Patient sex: M
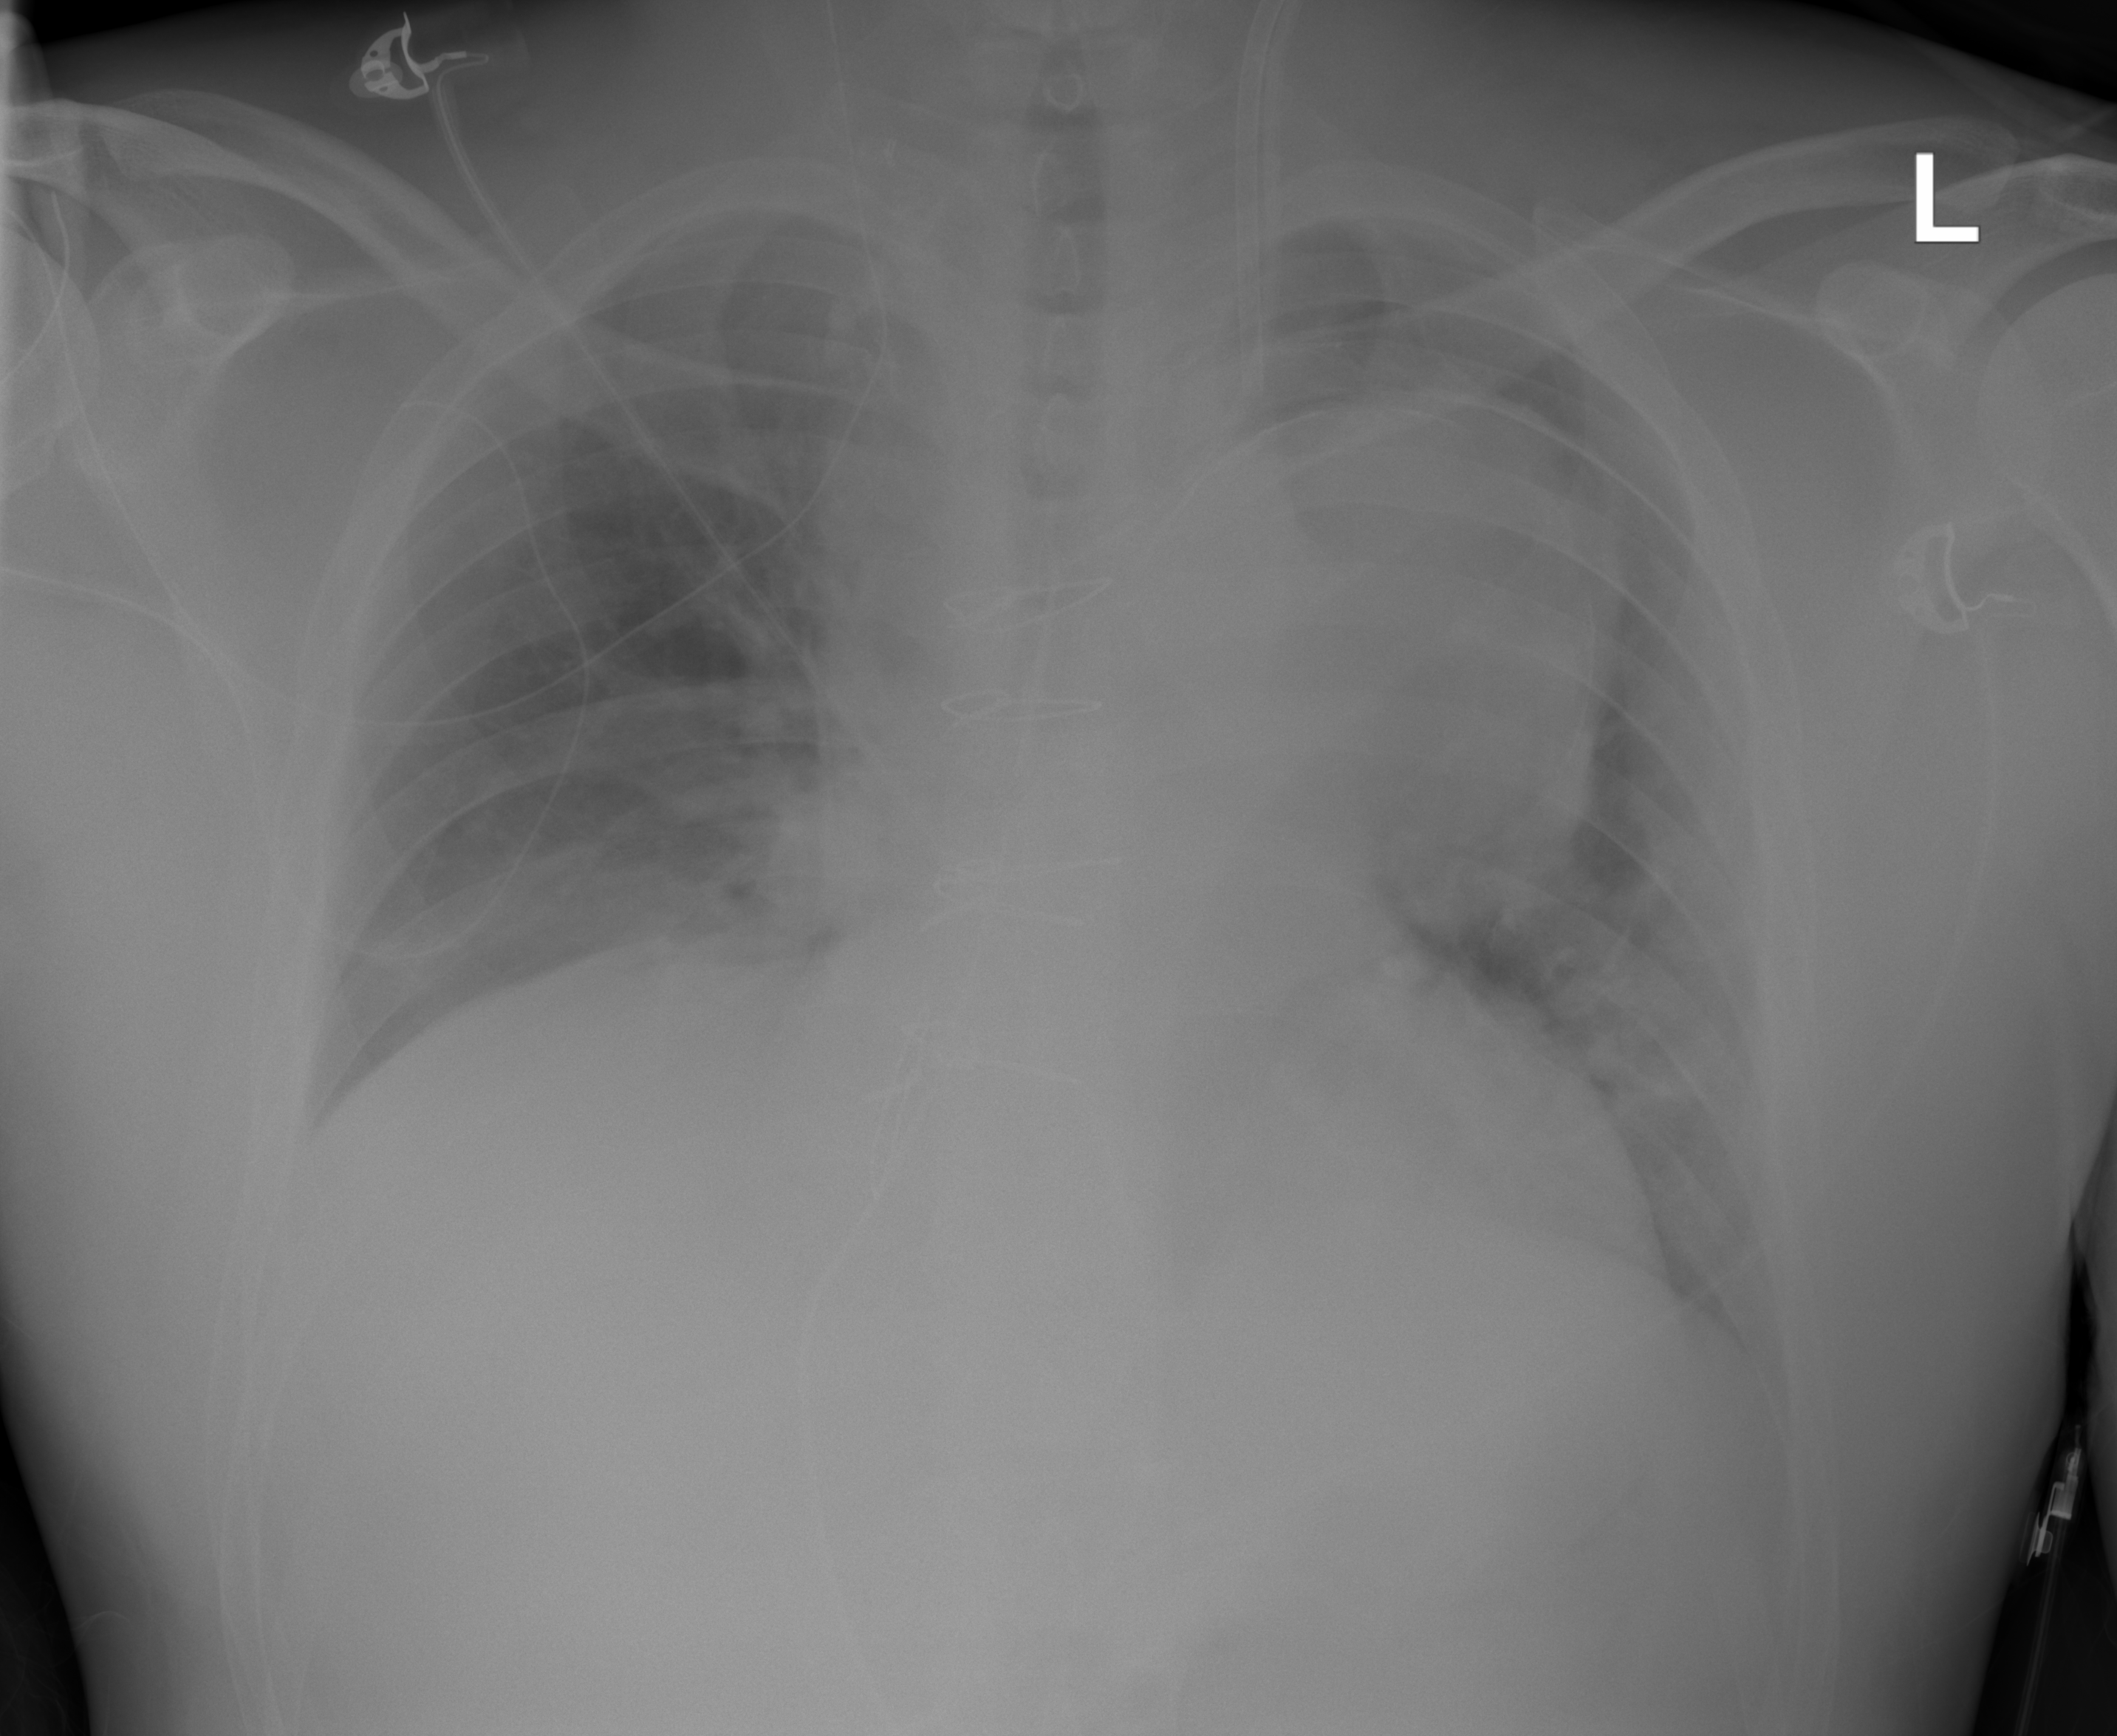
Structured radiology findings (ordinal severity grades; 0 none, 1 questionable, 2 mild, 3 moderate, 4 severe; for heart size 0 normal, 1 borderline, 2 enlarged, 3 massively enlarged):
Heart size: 2
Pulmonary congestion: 2
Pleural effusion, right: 0
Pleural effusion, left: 0
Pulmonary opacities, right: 0
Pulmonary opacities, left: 0
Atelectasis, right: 0
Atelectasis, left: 0